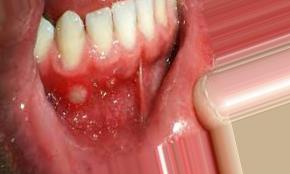
Condition: Mouth Ulcer